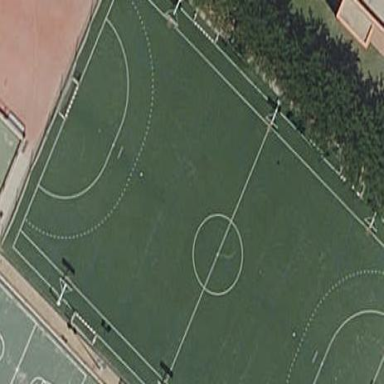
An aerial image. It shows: Futsal pitch for leisure land activities.